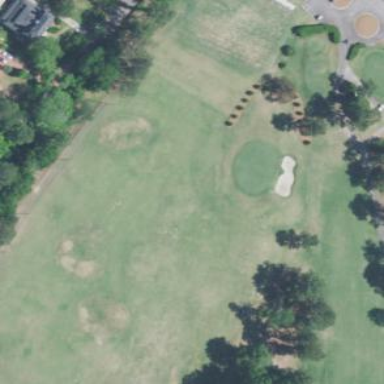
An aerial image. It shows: Driving range for golf on grass.